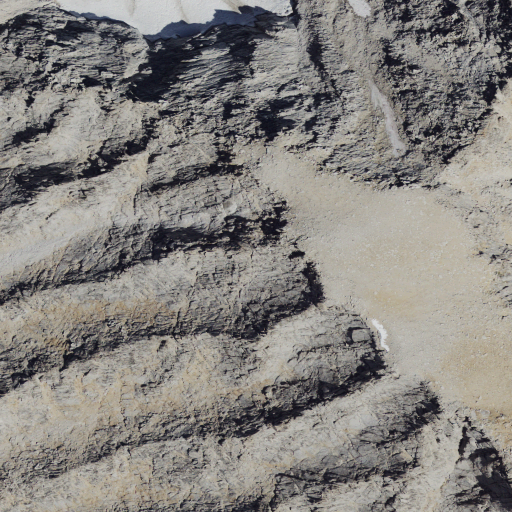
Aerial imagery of mountain in California named Mount Mills containing barren land, grassland, shrub, and snow